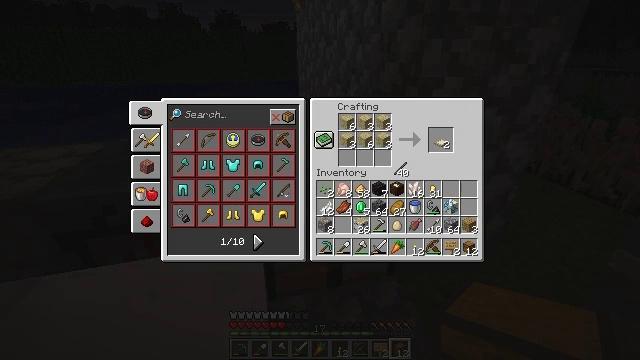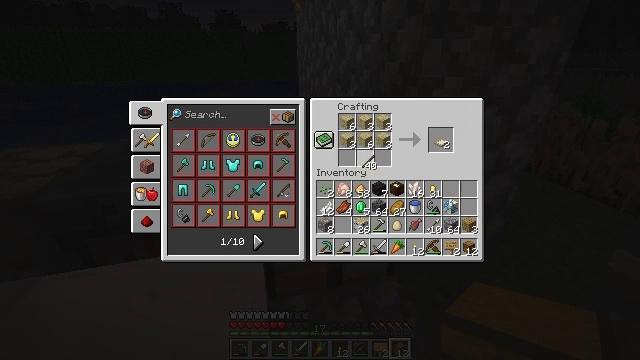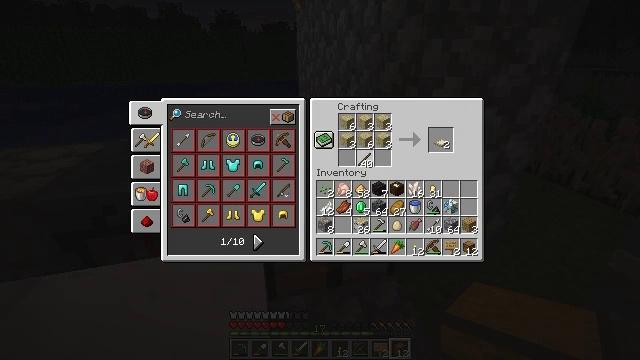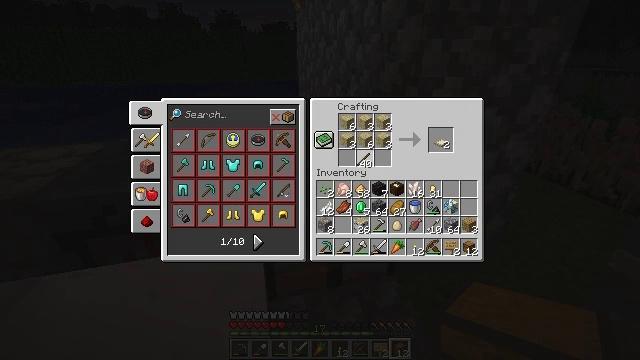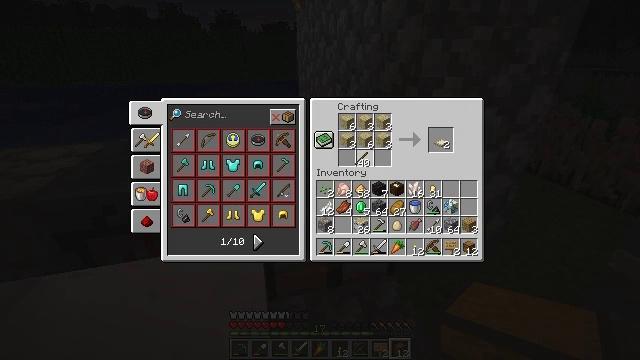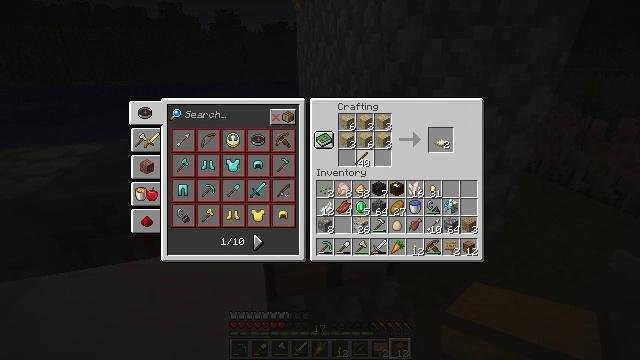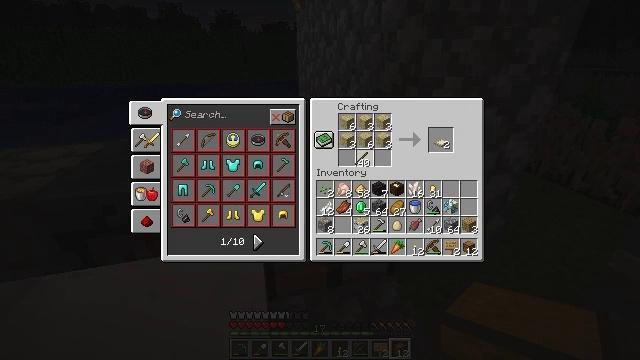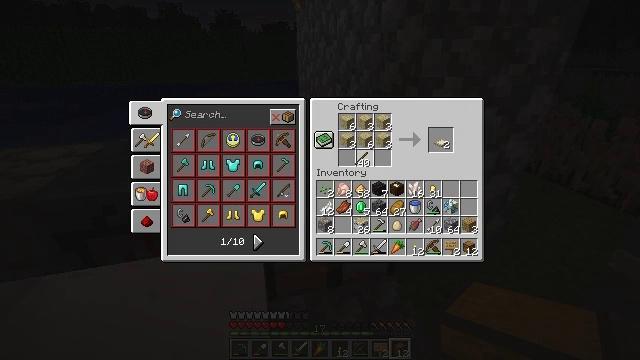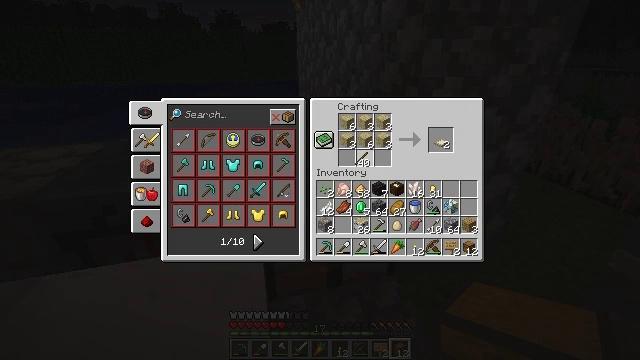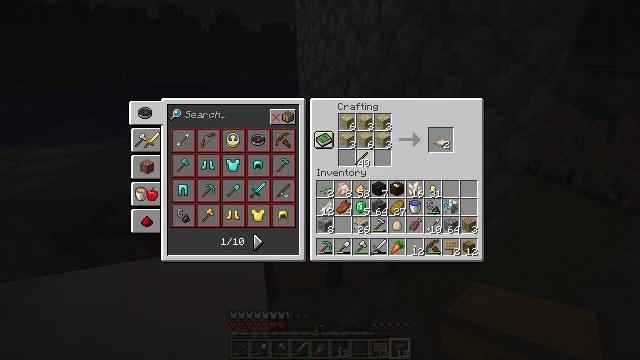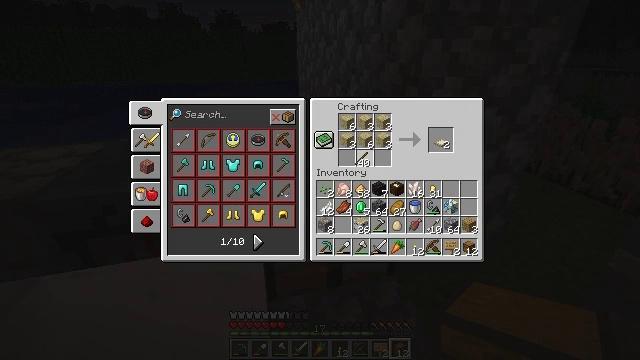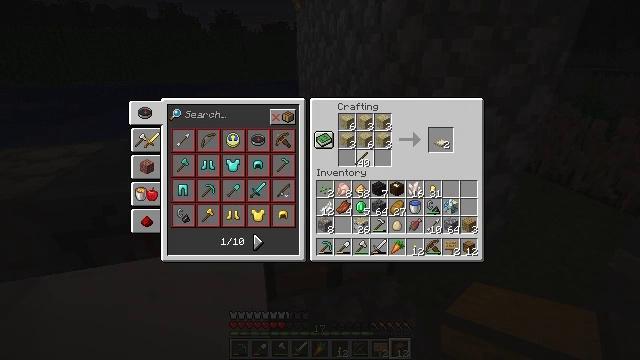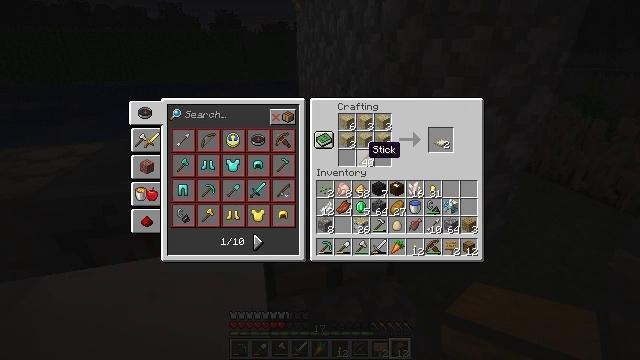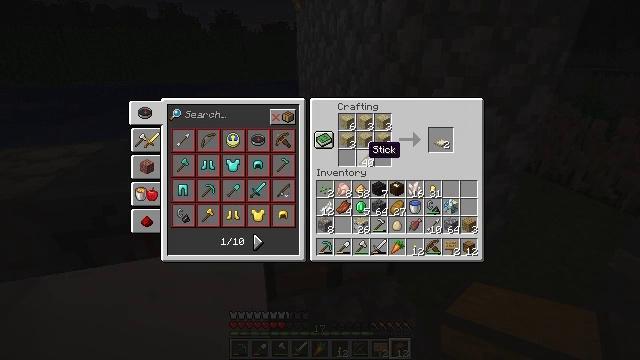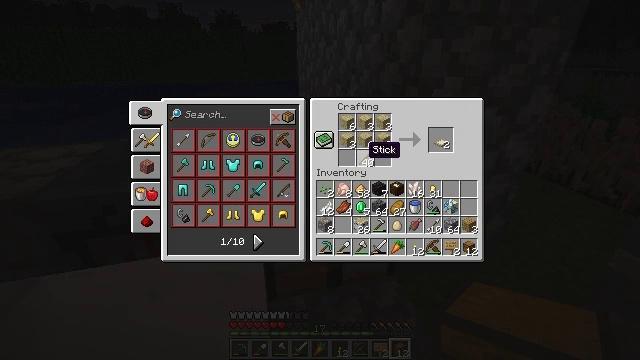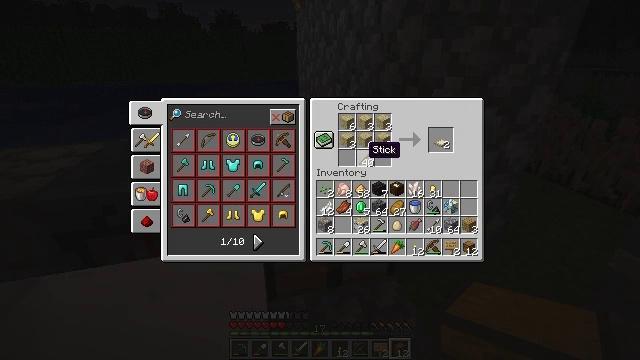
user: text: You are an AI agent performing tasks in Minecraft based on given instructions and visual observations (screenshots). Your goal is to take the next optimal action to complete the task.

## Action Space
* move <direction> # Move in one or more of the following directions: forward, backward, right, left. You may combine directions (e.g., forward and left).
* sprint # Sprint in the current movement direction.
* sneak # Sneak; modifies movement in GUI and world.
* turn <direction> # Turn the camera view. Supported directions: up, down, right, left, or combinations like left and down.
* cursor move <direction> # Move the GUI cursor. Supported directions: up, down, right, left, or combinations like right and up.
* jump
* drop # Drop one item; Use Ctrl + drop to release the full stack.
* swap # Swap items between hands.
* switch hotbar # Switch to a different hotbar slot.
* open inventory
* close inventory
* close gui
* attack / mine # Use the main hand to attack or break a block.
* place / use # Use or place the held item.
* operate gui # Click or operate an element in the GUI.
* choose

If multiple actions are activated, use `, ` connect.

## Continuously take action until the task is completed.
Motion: motion action
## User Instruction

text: Create a birch sign using planks and sticks on the crafting table.
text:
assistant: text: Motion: cursor move left and up
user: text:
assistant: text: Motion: no_op
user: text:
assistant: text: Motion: no_op
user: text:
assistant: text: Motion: no_op
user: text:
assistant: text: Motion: no_op
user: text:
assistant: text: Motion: no_op
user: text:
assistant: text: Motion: no_op
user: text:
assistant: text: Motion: operate gui
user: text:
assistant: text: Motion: operate gui
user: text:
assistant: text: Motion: operate gui
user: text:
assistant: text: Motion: operate gui
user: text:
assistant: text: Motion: no_op
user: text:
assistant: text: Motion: no_op
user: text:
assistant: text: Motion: no_op
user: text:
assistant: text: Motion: no_op
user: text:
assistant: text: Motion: no_op
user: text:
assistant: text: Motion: no_op
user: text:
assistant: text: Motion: no_op
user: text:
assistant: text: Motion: no_op
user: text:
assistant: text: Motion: no_op
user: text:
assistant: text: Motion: no_op
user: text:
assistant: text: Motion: no_op
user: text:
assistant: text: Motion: no_op
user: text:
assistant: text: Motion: no_op
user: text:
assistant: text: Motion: no_op
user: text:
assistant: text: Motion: no_op
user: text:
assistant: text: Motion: no_op
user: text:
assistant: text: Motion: no_op
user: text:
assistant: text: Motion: no_op
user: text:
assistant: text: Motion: no_op